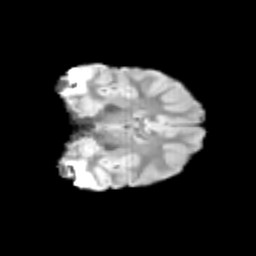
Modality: T2w
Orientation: coronal
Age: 10
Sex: female
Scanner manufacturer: siemens
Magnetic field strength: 3 T
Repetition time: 3.8 s
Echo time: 0.07 s